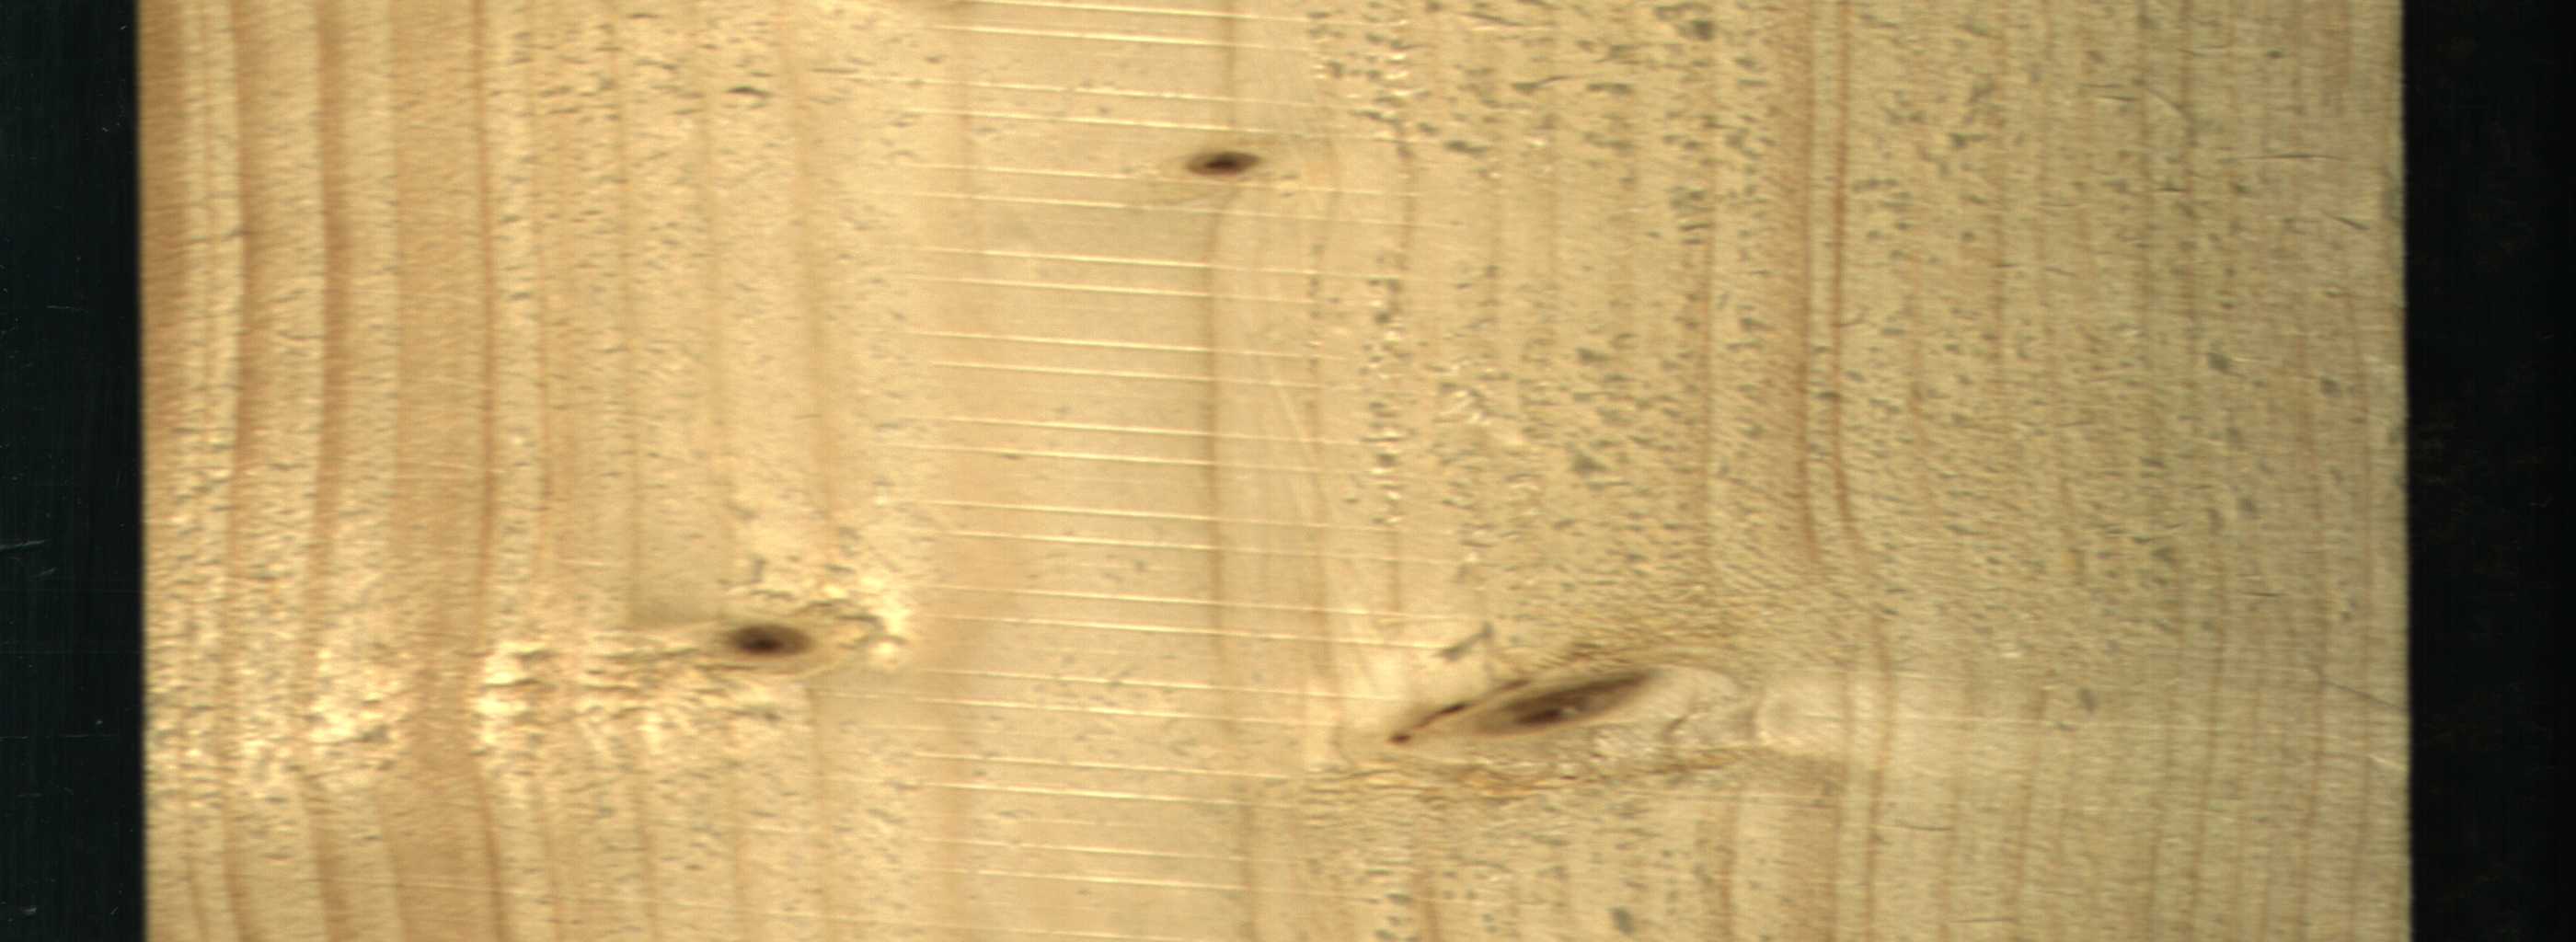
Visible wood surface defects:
Live_Knot
Live_Knot
Live_Knot